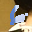
Label: 6